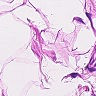
Metastatic tissue present: no